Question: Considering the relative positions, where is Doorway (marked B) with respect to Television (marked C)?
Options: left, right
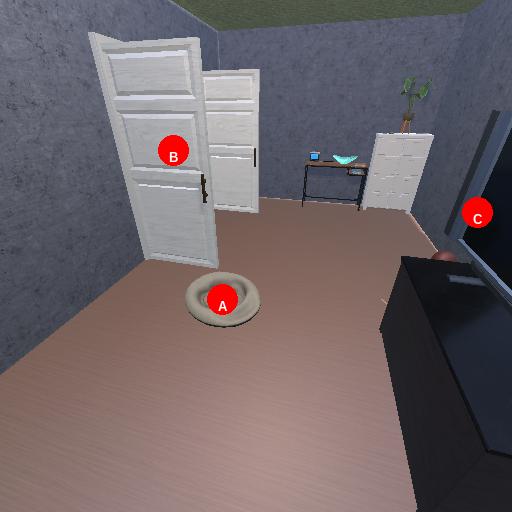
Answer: left